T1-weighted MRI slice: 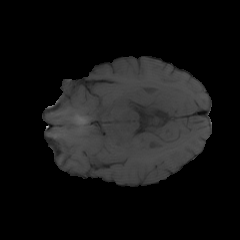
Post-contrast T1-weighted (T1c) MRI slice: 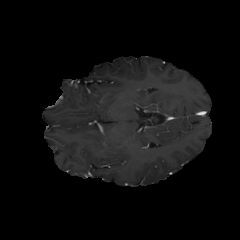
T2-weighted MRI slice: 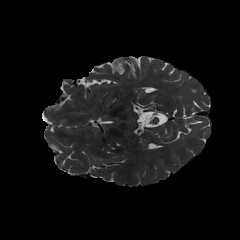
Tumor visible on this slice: no